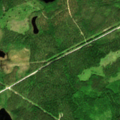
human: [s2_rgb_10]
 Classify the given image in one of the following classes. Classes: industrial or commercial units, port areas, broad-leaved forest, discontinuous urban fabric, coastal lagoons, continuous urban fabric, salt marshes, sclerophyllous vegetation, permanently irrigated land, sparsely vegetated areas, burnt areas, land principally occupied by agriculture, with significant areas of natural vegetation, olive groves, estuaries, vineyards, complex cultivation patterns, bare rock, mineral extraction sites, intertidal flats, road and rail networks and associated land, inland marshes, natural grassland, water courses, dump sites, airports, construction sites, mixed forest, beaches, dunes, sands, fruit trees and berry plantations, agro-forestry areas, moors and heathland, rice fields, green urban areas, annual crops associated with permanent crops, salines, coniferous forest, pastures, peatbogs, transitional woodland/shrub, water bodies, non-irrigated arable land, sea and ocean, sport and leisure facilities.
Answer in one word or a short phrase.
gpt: coniferous forest, mixed forest, transitional woodland/shrub